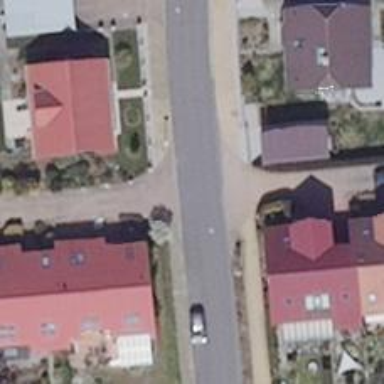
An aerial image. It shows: Living street.